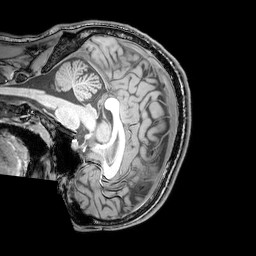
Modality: T1w
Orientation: sagittal
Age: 23
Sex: male
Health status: healthy
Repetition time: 0.081 s
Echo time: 0.037 s